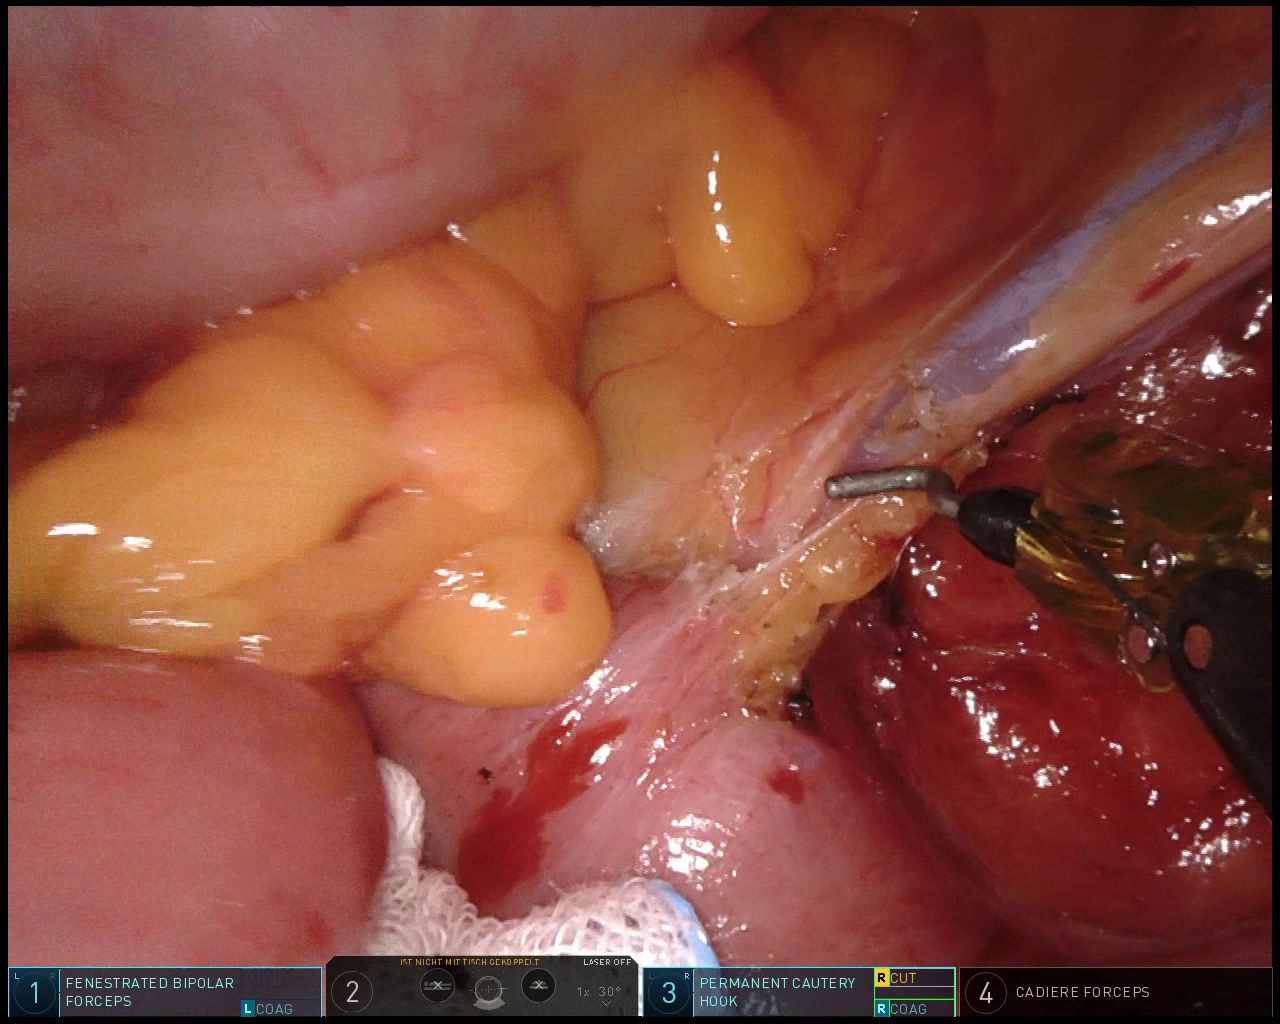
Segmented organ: small_intestine
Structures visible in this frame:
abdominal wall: no
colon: yes
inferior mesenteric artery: no
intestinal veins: yes
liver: no
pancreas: no
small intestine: yes
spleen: no
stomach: no
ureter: no
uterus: no
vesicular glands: no